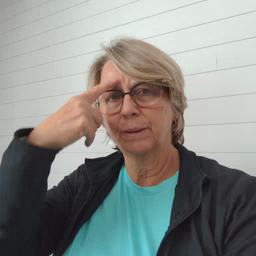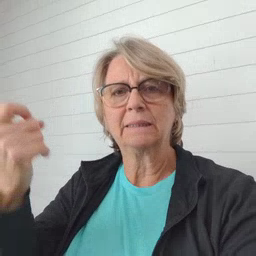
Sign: because